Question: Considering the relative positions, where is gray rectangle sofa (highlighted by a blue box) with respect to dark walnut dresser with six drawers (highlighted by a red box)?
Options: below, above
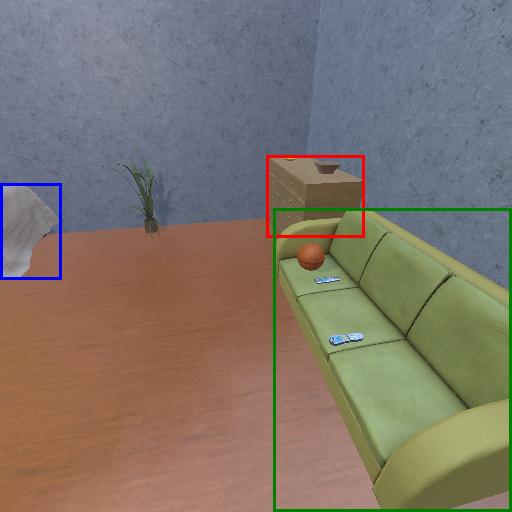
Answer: below